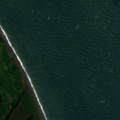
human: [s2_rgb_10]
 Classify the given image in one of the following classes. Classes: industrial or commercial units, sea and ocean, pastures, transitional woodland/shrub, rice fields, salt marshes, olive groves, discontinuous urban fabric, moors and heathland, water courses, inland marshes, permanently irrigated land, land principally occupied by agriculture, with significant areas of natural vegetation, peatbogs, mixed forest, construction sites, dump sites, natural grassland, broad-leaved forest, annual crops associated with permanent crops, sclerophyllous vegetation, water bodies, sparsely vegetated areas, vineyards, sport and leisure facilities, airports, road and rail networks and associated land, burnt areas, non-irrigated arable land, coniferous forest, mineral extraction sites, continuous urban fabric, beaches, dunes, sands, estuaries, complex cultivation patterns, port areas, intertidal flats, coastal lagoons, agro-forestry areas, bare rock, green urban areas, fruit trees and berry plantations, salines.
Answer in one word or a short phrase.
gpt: discontinuous urban fabric, sport and leisure facilities, non-irrigated arable land, sea and ocean